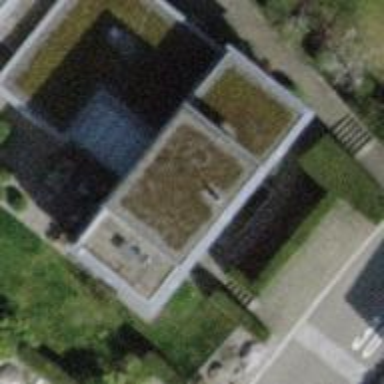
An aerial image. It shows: Detached building.